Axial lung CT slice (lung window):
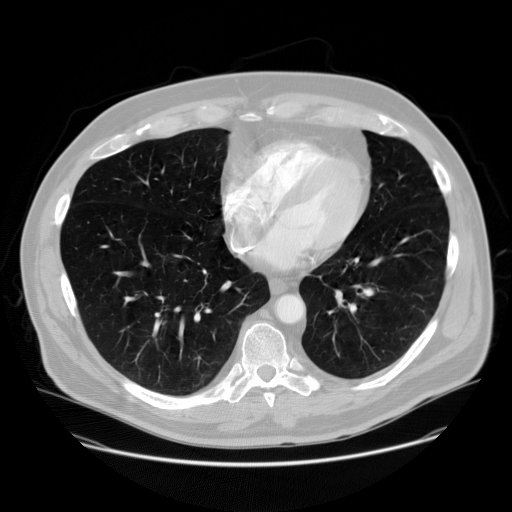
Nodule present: no